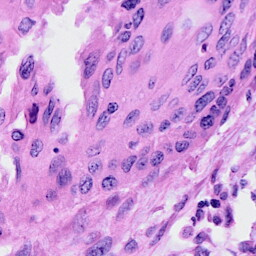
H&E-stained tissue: Cervix